Interaction volume radius: 5 \u00c5
Interaction volume height: 25 \u00c5
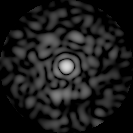
Disorder parameter: 0.8473